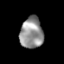
Tissue: lung
Cell type: Epithelial cells
Senescence score: 0.1702
Nuclear area (px): 703
Mean DAPI intensity: 146.508